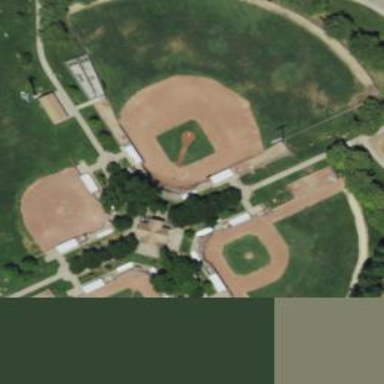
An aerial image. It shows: Softball pitch for leisure sports.